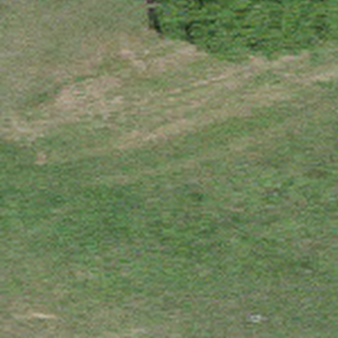
Label: other